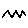
Label: zigzag